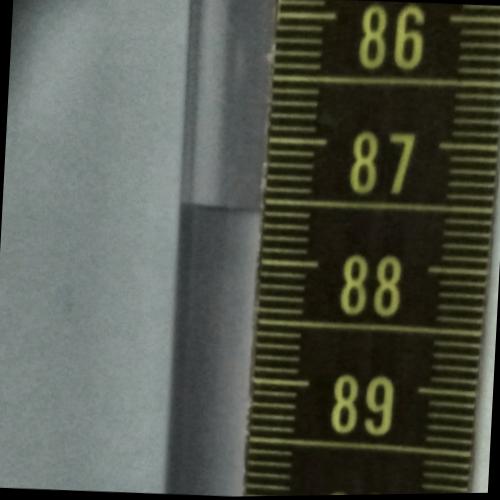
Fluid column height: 87.6 cm